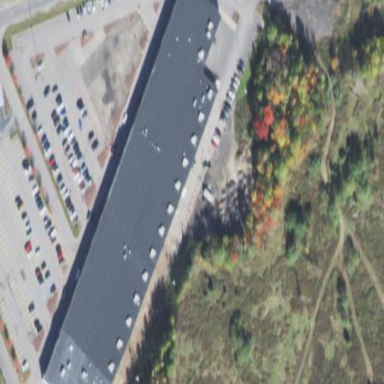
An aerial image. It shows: Retail building.